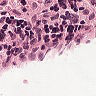
Metastatic tissue present: no